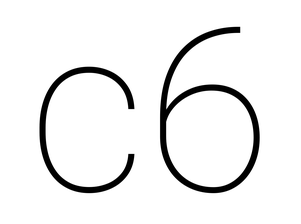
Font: Roboto_Thin